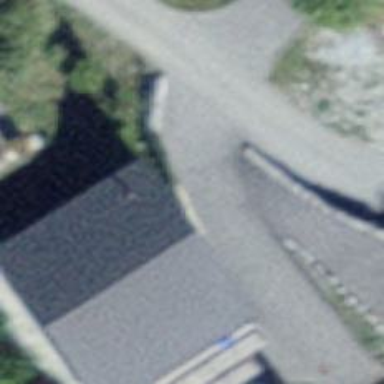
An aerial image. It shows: Building.